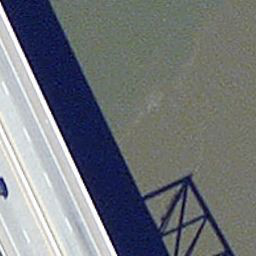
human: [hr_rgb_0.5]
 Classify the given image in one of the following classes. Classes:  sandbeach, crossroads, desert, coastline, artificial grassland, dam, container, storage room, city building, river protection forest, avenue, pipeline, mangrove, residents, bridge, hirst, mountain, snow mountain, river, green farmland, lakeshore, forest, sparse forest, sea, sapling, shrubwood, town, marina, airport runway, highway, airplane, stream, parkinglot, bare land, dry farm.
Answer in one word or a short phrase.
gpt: bridge